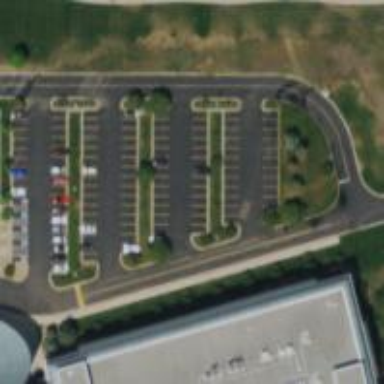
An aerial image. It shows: Parking space is available.